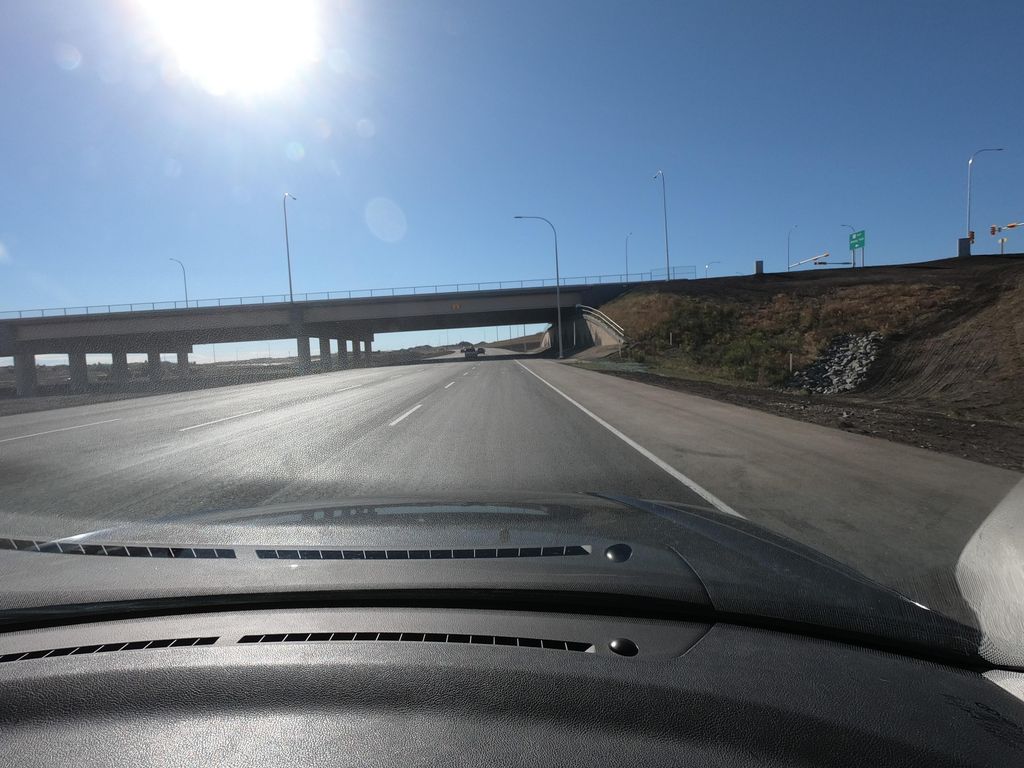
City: calgary